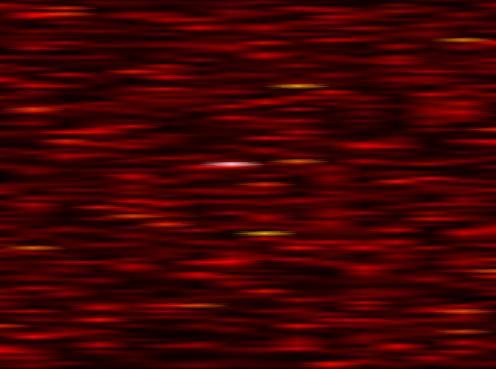
Label: FBMC